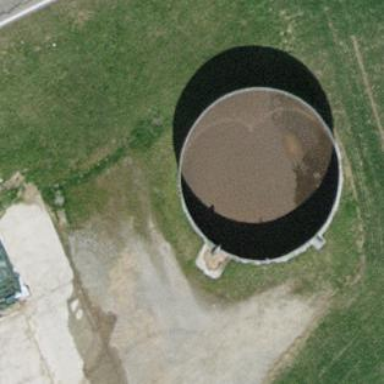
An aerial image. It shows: Storage tank with man-made structure.